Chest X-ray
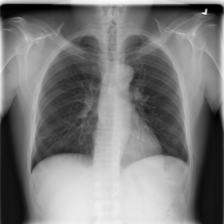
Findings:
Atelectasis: negative
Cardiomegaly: negative
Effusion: negative
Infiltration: negative
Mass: negative
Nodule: negative
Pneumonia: negative
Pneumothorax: negative
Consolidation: negative
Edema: negative
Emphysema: negative
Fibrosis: negative
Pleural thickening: negative
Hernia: negative